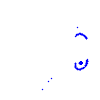
Particle: proton